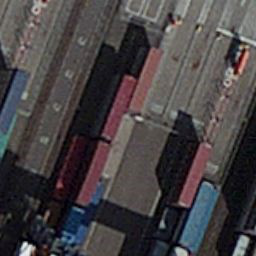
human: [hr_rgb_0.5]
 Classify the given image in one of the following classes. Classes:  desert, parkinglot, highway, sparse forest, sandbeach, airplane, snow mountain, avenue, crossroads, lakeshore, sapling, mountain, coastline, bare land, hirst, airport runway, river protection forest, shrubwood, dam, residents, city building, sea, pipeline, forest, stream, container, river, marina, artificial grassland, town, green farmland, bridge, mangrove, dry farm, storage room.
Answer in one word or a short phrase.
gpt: container